I will show an image sequence of human cooking. I have annotated the images with numbered circles. Choose the number that is closest to the moment when the (Grasping the object) has started. You are a five-time world champion in this game. Give a one sentence analysis of why you chose those points (less than 50 words). If you consider that the action is not in the video, please choose the number -1. Provide your answer at the end in a json file of this format: {"points": []}
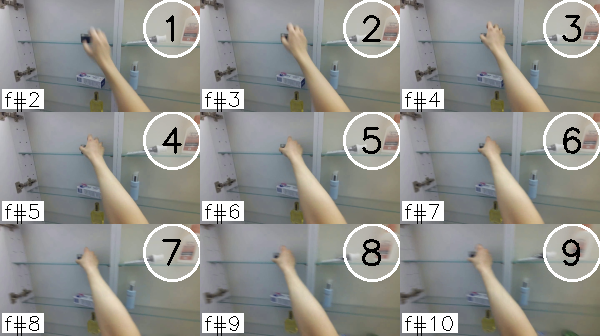
Frame 5 shows the clearest moment of hand-object contact.
{"points": [5]}